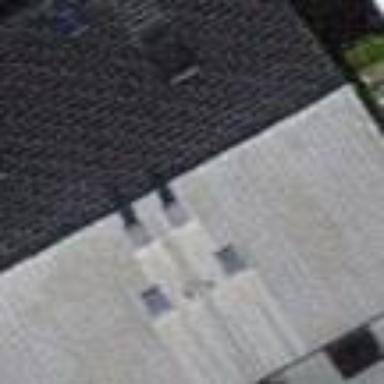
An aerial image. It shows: Building with tile roof.